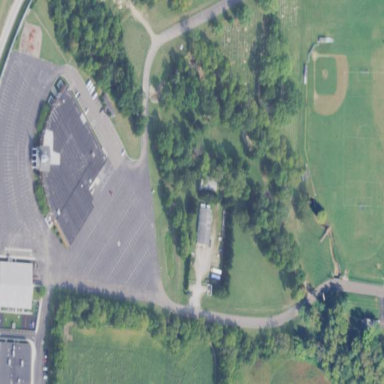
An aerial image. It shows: Cemetery.